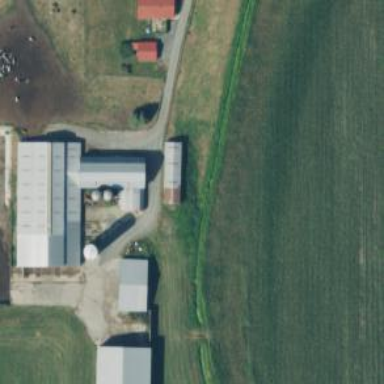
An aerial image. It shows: Farmyard area.